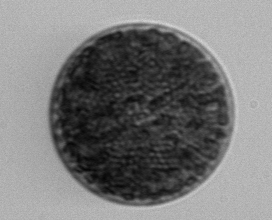
Label: Coscinodiscus